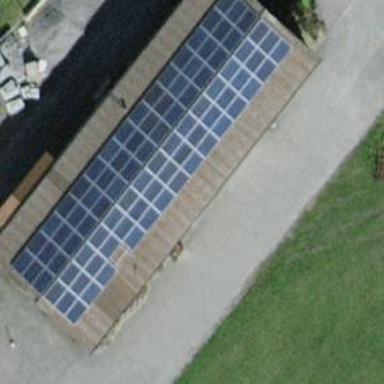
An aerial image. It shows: Small solar photovoltaic panel generator on the roof of building.